Field crop: maize
Growth stage: 2
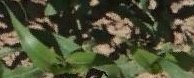
Species: maize